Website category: movie
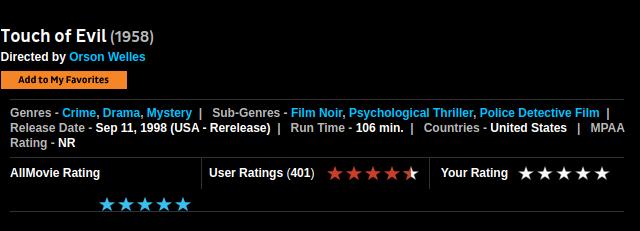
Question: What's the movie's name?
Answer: Touch of Evil

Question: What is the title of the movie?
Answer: Touch of Evil

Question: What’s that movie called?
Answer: Touch of Evil

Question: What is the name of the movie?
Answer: Touch of Evil

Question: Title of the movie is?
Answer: Touch of Evil

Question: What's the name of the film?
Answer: Touch of Evil

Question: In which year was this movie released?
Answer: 1958

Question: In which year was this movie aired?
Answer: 1958

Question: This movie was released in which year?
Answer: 1958

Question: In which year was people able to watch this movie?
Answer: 1958

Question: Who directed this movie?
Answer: Orson Welles

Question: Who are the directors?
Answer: Orson Welles

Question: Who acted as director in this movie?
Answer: Orson Welles

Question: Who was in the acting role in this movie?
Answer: Orson Welles

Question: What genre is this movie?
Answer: Crime , Drama , Mystery

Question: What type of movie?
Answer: Crime , Drama , Mystery

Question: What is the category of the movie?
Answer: Crime , Drama , Mystery

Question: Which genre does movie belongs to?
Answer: Crime , Drama , Mystery

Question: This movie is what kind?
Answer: Crime , Drama , Mystery

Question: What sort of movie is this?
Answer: Crime , Drama , Mystery

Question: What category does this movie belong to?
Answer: Crime , Drama , Mystery

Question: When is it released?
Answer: Sep 11, 1998 (USA - Rerelease)

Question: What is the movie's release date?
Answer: Sep 11, 1998 (USA - Rerelease)

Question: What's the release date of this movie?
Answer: Sep 11, 1998 (USA - Rerelease)

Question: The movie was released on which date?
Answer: Sep 11, 1998 (USA - Rerelease)

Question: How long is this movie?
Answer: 106 min.

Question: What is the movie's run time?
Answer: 106 min.

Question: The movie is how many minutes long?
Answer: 106 min.

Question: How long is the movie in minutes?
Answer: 106 min.

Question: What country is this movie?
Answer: United States

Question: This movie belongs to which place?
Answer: United States

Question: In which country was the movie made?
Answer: United States

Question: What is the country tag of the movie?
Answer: United States

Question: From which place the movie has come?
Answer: United States